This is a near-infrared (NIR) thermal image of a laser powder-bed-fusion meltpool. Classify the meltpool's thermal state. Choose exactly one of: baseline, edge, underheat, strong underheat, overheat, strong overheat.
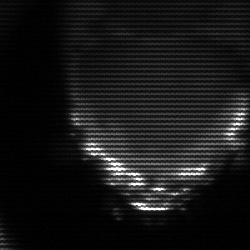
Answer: edge